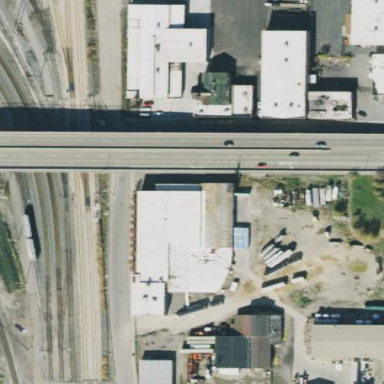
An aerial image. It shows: Industrial building.